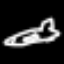
Label: airplane